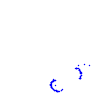
Particle: proton